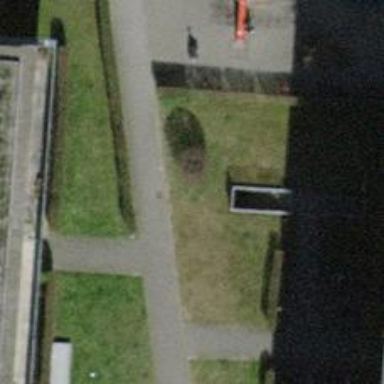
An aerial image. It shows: Parking entrance.